Question: I'm a beginner in python and now I'm having a problem in this program.
First here's the NodeList: <-linklist
'''
class Node:
def __init__(self,initdata):
self.data = initdata
self.next = None
def getData(self):
return self.data
def getNext(self):
return self.next
def setData(self,newdata):
self.data = newdata
def setNext(self,newnext):
self.next = newnext
'''
And here's my program:
'''
from NodeList import Node
class DequeLL:
def __init__(self):
self.head = None
self.last = None
self.length = 0
def addFrontDLL(self, item):
temp = Node(str(item))
temp.setNext(self.head)
self.head = temp
length = max(len(node.data) for node in self.allNodes()) if self.head else 0
print('+{}+'.format(' '*length))
for node in self.allNodes():
print('|{:<{}}|'.format(node.data, length))
print('+{}+'.format('-'*length))
def addRearDLL(self, item):
node = Node(str(item))
node.next = None
if self.length == 0:
self.head = self.last = node
else:
last = self.last
last.next = node
self.last = node
self.length = self.length + 1
length = max(len(node.data) for node in self.allNodes()) if self.head else 0
print('+{}+'.format(' '*length))
for node in self.allNodes():
print('|{:<{}}|'.format(node.data, length))
print('+{}+'.format('-'*length))
def allNodes(self):
node = self.head
while node is not None:
yield node
node = node.next
d = DequeLL()
'''
Everything was fine when I add an item in addFrontDLL. But after adding an item in addRearDLL, its like the item is added on another container. Then I tried to add using addFrontDLL again and it works of how I want it (the item is added on that another container). See the picture below:

I hope someone explain and fix it for me. Any help will be appreciated. Thank you.
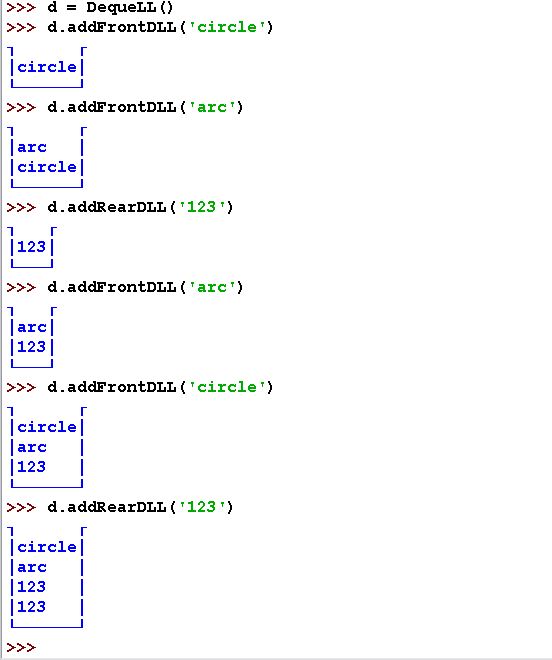
Answer: The problem is that you don't set the 'DequeLL.last' field when adding a node with 'addFrontDLL' at the front for the first time. Your 'addRearDLL' does properly handle adding new nodes, which is why everything works after adding at the rear.
Try this:
'''
class DequeLL:
def __init__(self):
self.head = None
self.last = None
self.length = 0
def __str__(self): # Refactored for clarity
width = (max(len(node.data) for node in self.allNodes())
if self.head else 0) # width to avoid ambiguity with self.length
s = ['+{}+'.format(' '*width)]
for node in self.allNodes():
s.append('|{:<{}}|'.format(node.data, width))
s.append('+{}+'.format('-'*width))
return '
'.join(s)
def addFrontDLL(self, item):
temp = Node(str(item))
temp.setNext(self.head)
self.head = temp
if self.last is None: # if adding to an empty deque, set the last node, too
self.last = temp
self.length += 1
print(self) # refactored the pretty-printing into __str__ for clarity
def addRearDLL(self, item):
node = Node(str(item))
node.next = None
if self.length == 0:
self.head = self.last = node
else:
last = self.last
last.next = node
self.last = node
self.length = self.length + 1
print(self)
def allNodes(self):
node = self.head
while node is not None:
yield node
node = node.next
'''
The output of your example is now:
'''
In [97]: d = DequeLL()
In [98]: d.addFrontDLL('circle')
+ +
|circle|
+------+
In [99]: d.addFrontDLL('arc')
+ +
|arc |
|circle|
+------+
In [100]: d.addRearDLL('123')
+ +
|arc |
|circle|
|123 |
+------+
In [101]: d.addFrontDLL('arc')
+ +
|arc |
|arc |
|circle|
|123 |
+------+
In [102]: d.addFrontDLL('circle')
+ +
|circle|
|arc |
|arc |
|circle|
|123 |
+------+
In [103]: d.addRearDLL('123')
+ +
|circle|
|arc |
|arc |
|circle|
|123 |
|123 |
+------+
'''